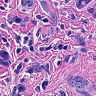
Metastatic tissue present: yes